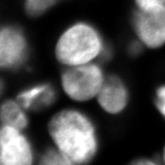
Tissue sample: ovarian
Magnification: 5.0x
Cell type: Ovary cancer cells
Senescence state: senescent